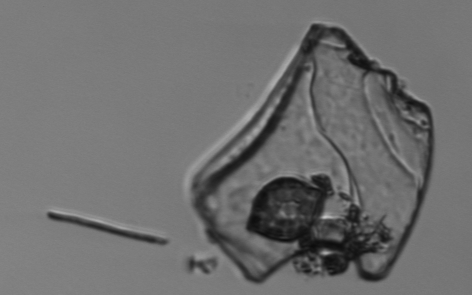
Label: Delphineis